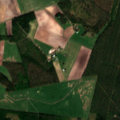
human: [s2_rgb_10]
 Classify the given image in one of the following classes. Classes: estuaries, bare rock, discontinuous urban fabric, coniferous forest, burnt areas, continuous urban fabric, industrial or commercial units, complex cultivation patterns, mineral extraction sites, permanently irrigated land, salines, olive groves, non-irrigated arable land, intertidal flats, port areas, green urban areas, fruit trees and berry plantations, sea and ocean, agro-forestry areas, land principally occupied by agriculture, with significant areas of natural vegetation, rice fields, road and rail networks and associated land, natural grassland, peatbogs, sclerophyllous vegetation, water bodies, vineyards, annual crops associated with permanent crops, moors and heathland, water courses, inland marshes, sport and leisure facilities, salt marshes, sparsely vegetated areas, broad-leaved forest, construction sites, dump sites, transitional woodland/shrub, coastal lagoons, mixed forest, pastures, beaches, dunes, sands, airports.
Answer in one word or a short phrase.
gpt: non-irrigated arable land, land principally occupied by agriculture, with significant areas of natural vegetation, coniferous forest, mixed forest